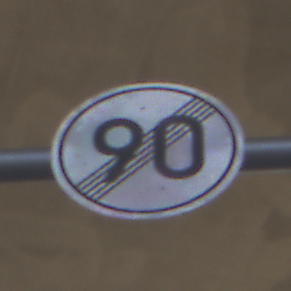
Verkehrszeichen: EndeGeschwindigkeit90
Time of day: Midday
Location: Roofed (Underpass)
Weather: Clear
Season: NotSpecified
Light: Natural